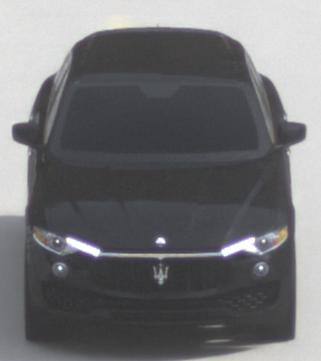
Make: Maserati
Model: Levante GT Hybrid
Detailed model: Levante
Model produced from: 2021/07
Model produced until: 2022/10
Doors: 4
Color: black
Road condition: dry road
Daytime: morning or afternoon
Contrast: low contrast